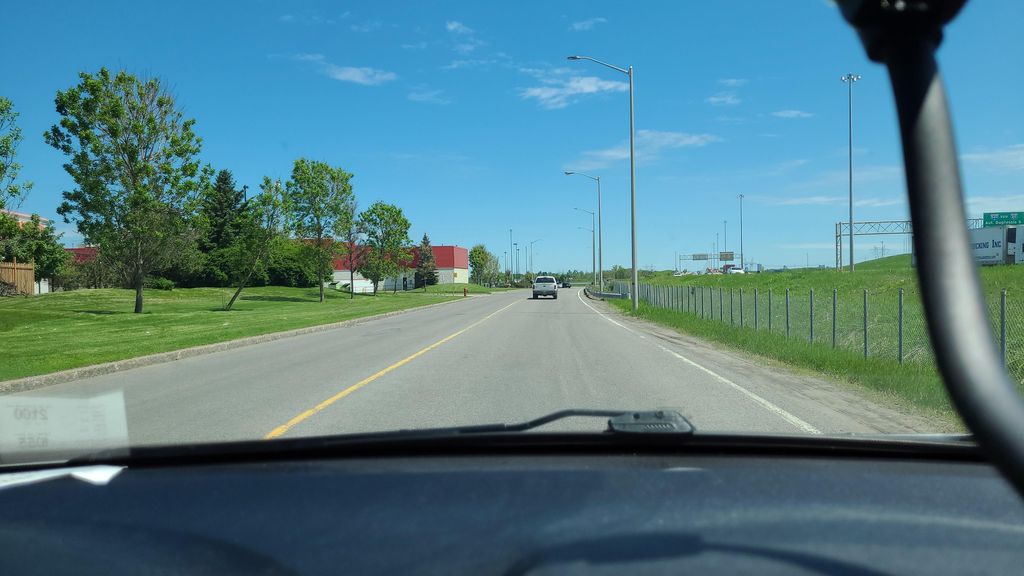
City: quebec_city